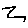
Label: zigzag